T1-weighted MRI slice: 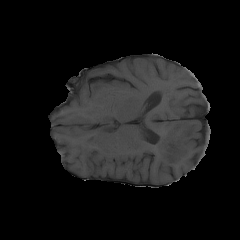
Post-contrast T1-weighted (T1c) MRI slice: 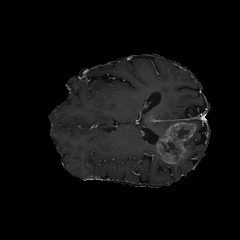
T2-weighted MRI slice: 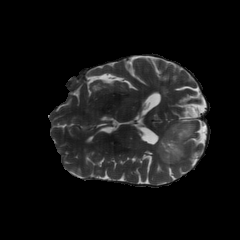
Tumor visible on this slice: yes